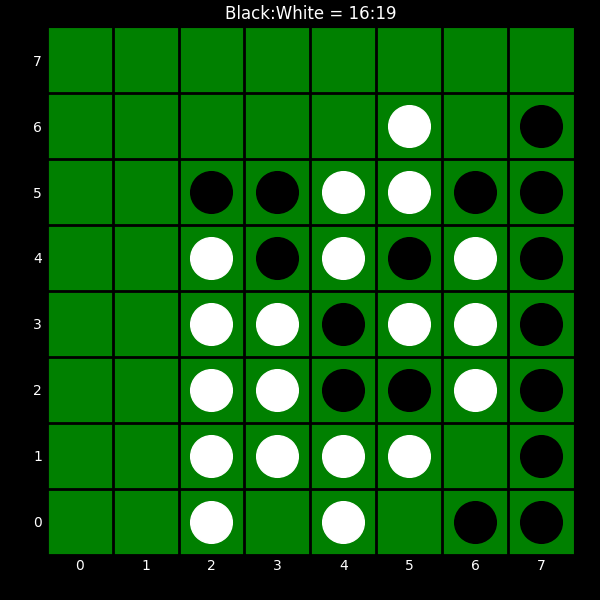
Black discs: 16
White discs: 19